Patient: sex M, age 55
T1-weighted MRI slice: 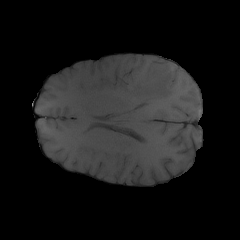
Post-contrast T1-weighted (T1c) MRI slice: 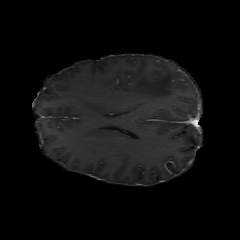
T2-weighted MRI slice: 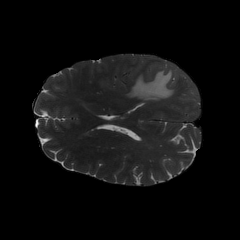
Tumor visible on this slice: yes
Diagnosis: Glioblastoma, IDH-wildtype
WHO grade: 4